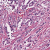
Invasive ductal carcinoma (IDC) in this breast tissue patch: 1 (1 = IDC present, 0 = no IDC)